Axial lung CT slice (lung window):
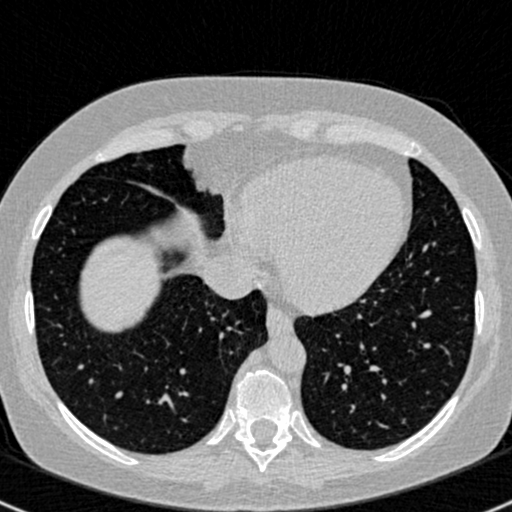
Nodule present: no